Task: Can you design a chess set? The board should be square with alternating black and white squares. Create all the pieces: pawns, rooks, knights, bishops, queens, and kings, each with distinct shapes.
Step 3601:
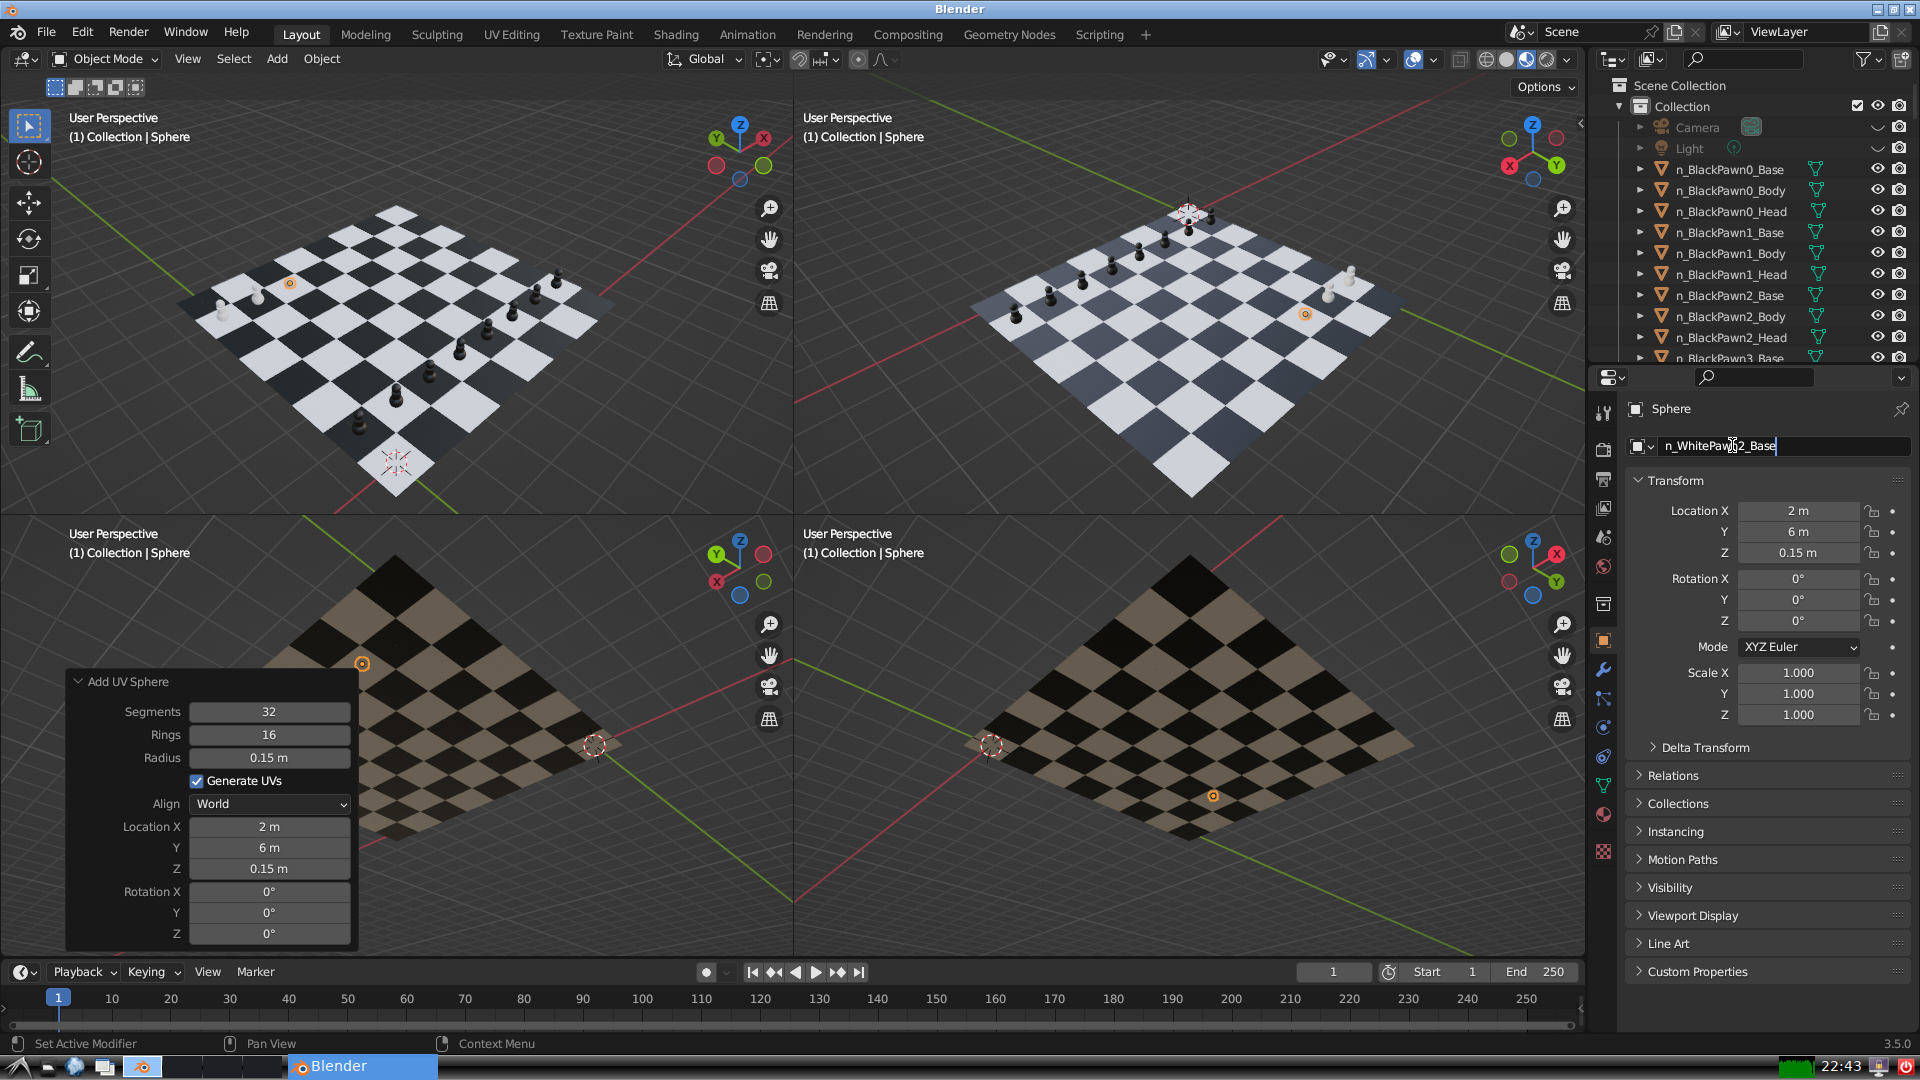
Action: {"key_press": ['Return']}